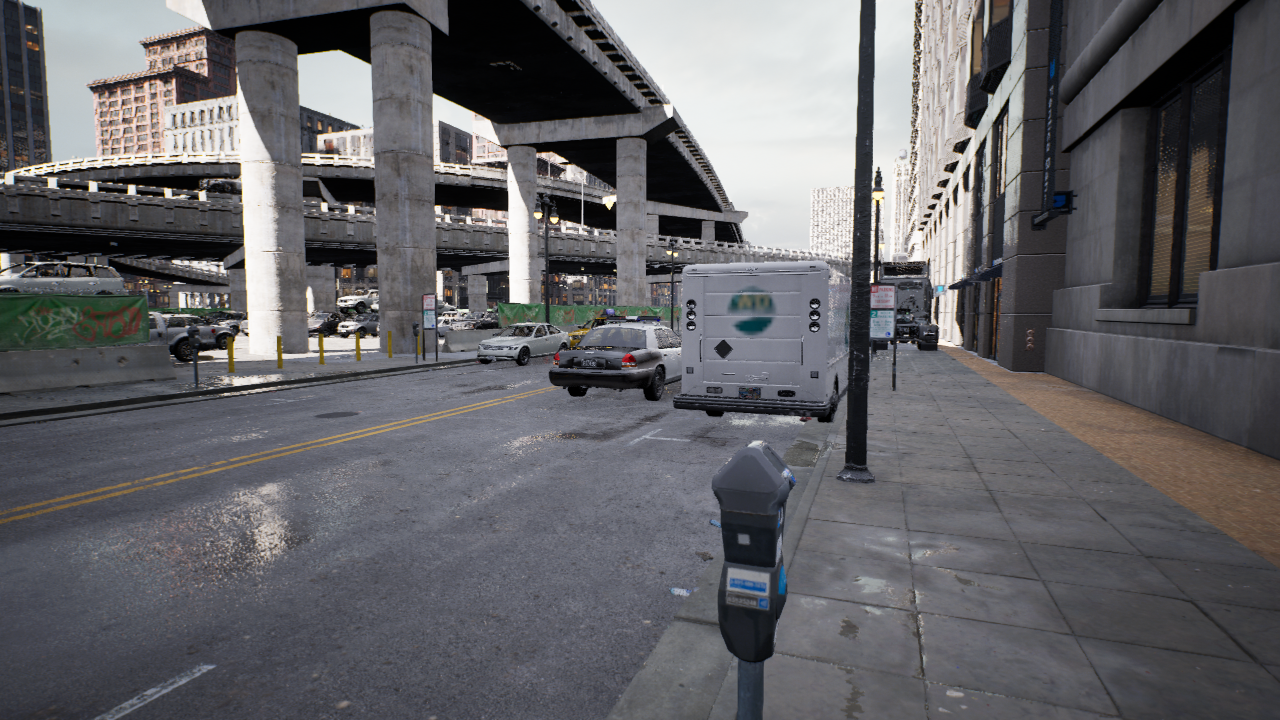
Venue: downtown
Lighting: clear day
Vehicle rig: sedan